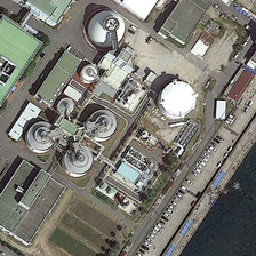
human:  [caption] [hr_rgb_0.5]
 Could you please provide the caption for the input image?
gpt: There are several storage tanks and several buildings in the riverside factory.

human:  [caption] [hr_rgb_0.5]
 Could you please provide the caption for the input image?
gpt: Several storage tanks and several buildings are in the factory by the river.

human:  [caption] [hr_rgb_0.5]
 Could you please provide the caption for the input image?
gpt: Several storage tanks and several buildings in the riverside factory.

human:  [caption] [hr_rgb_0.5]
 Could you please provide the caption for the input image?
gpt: Several storage tanks and several buildings in a factory by the river.

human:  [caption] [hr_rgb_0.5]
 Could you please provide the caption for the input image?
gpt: Several tanks and several buildings in the riverbank factory.